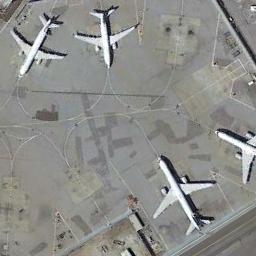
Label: airplane